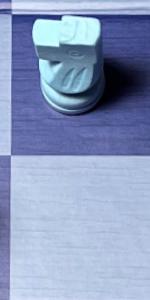
Label: Empty